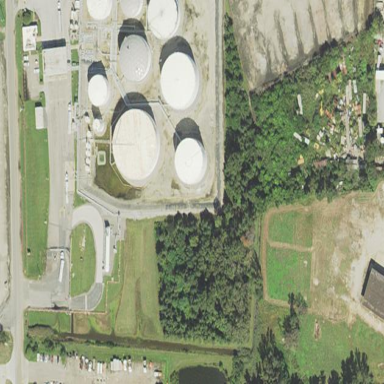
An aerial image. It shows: Industrial area designated as petroleum terminal.